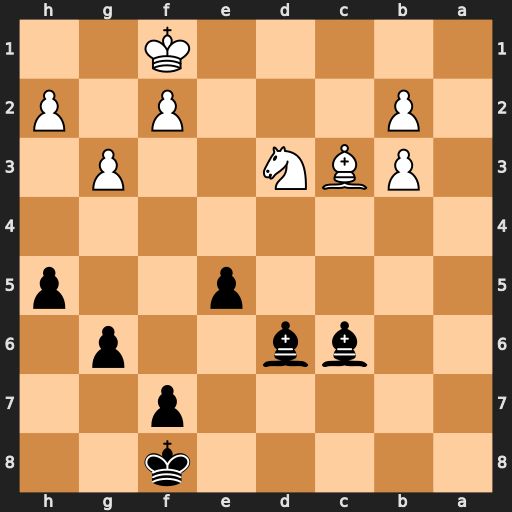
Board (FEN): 5k2/5p2/2bb2p1/4p2p/8/1PBN2P1/1P3P1P/5K2
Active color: b
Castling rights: -
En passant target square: -
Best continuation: Bb5 Ke1 Bxd3